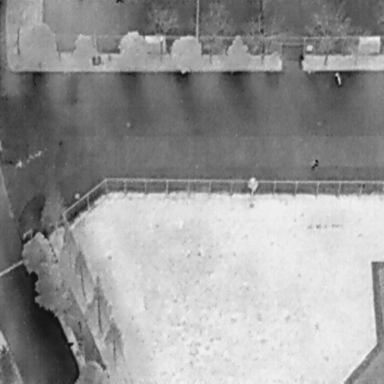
There are two People in the infrared image.